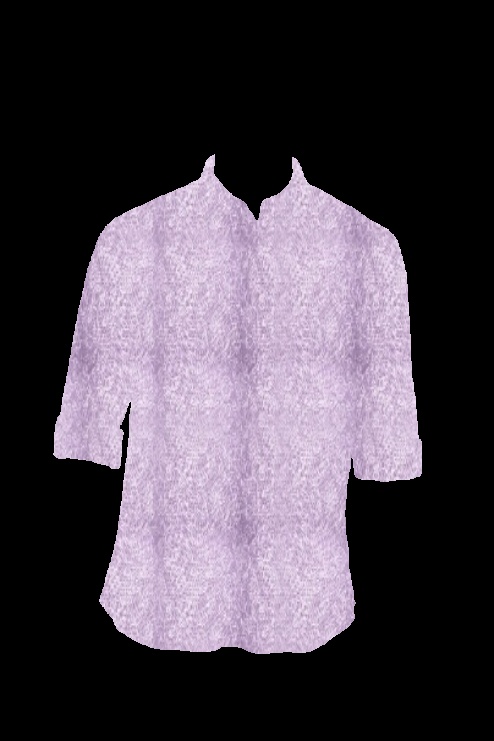
lavender jacquard tee